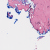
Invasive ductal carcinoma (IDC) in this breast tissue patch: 0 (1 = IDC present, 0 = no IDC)